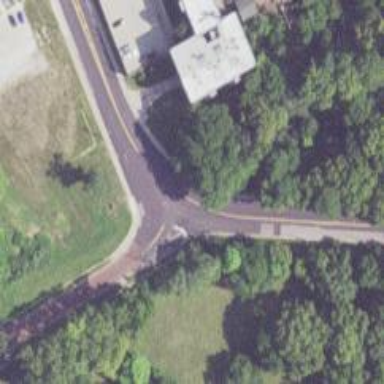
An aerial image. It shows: Road with stop sign.